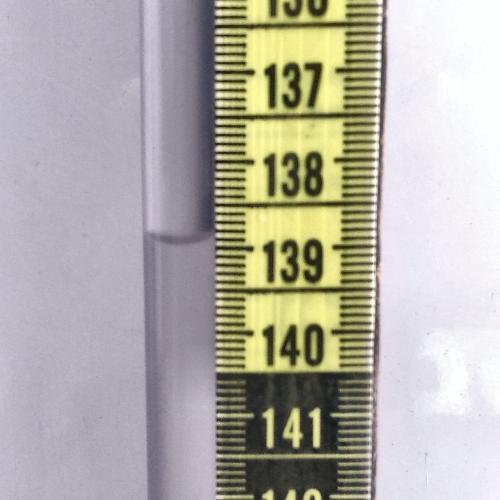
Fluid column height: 138.9 cm